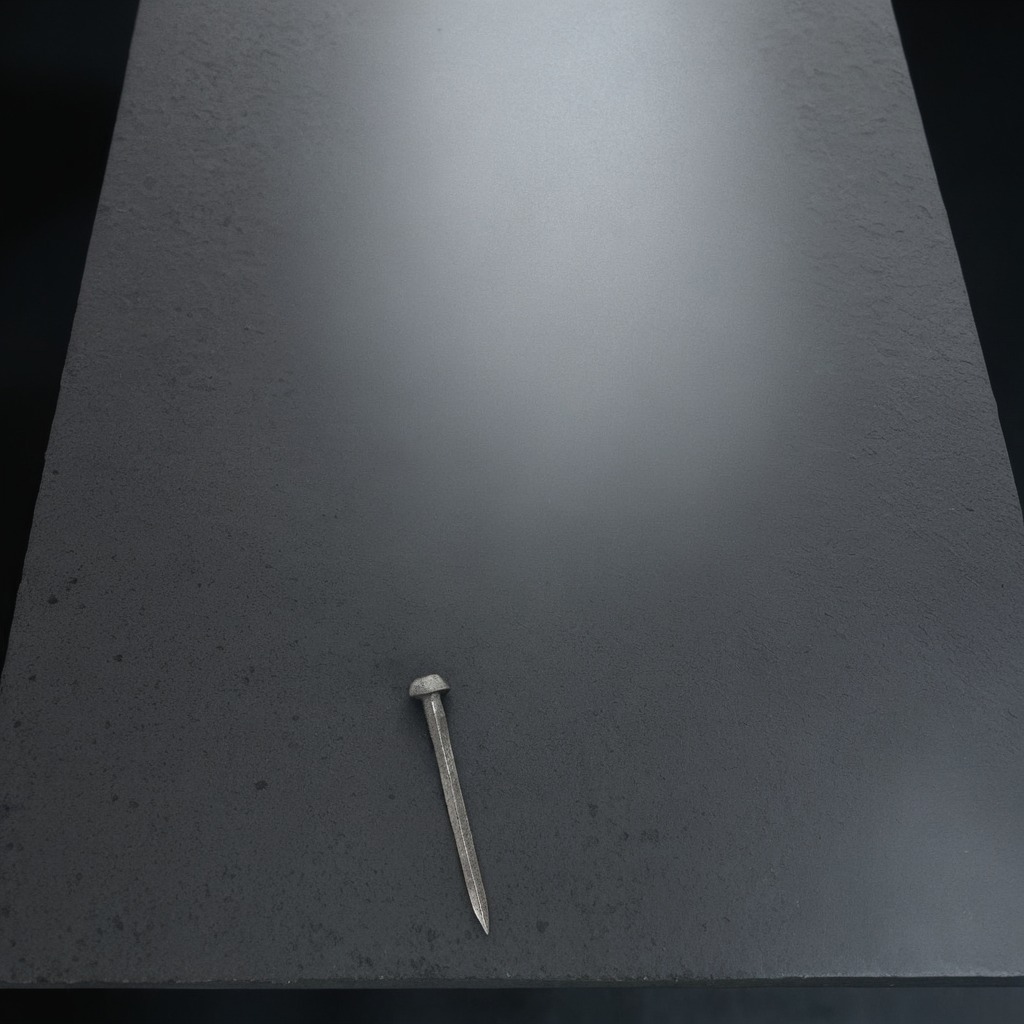
A rusty iron nail is lying on a clean granite table inside a workshop at night.